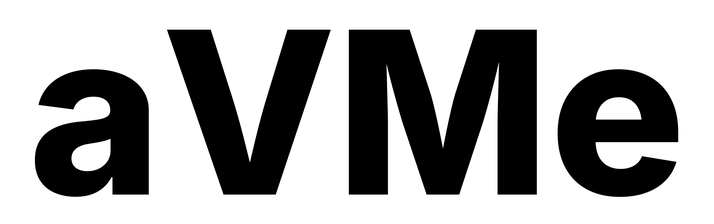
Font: Inter_ExtraBold